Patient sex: F
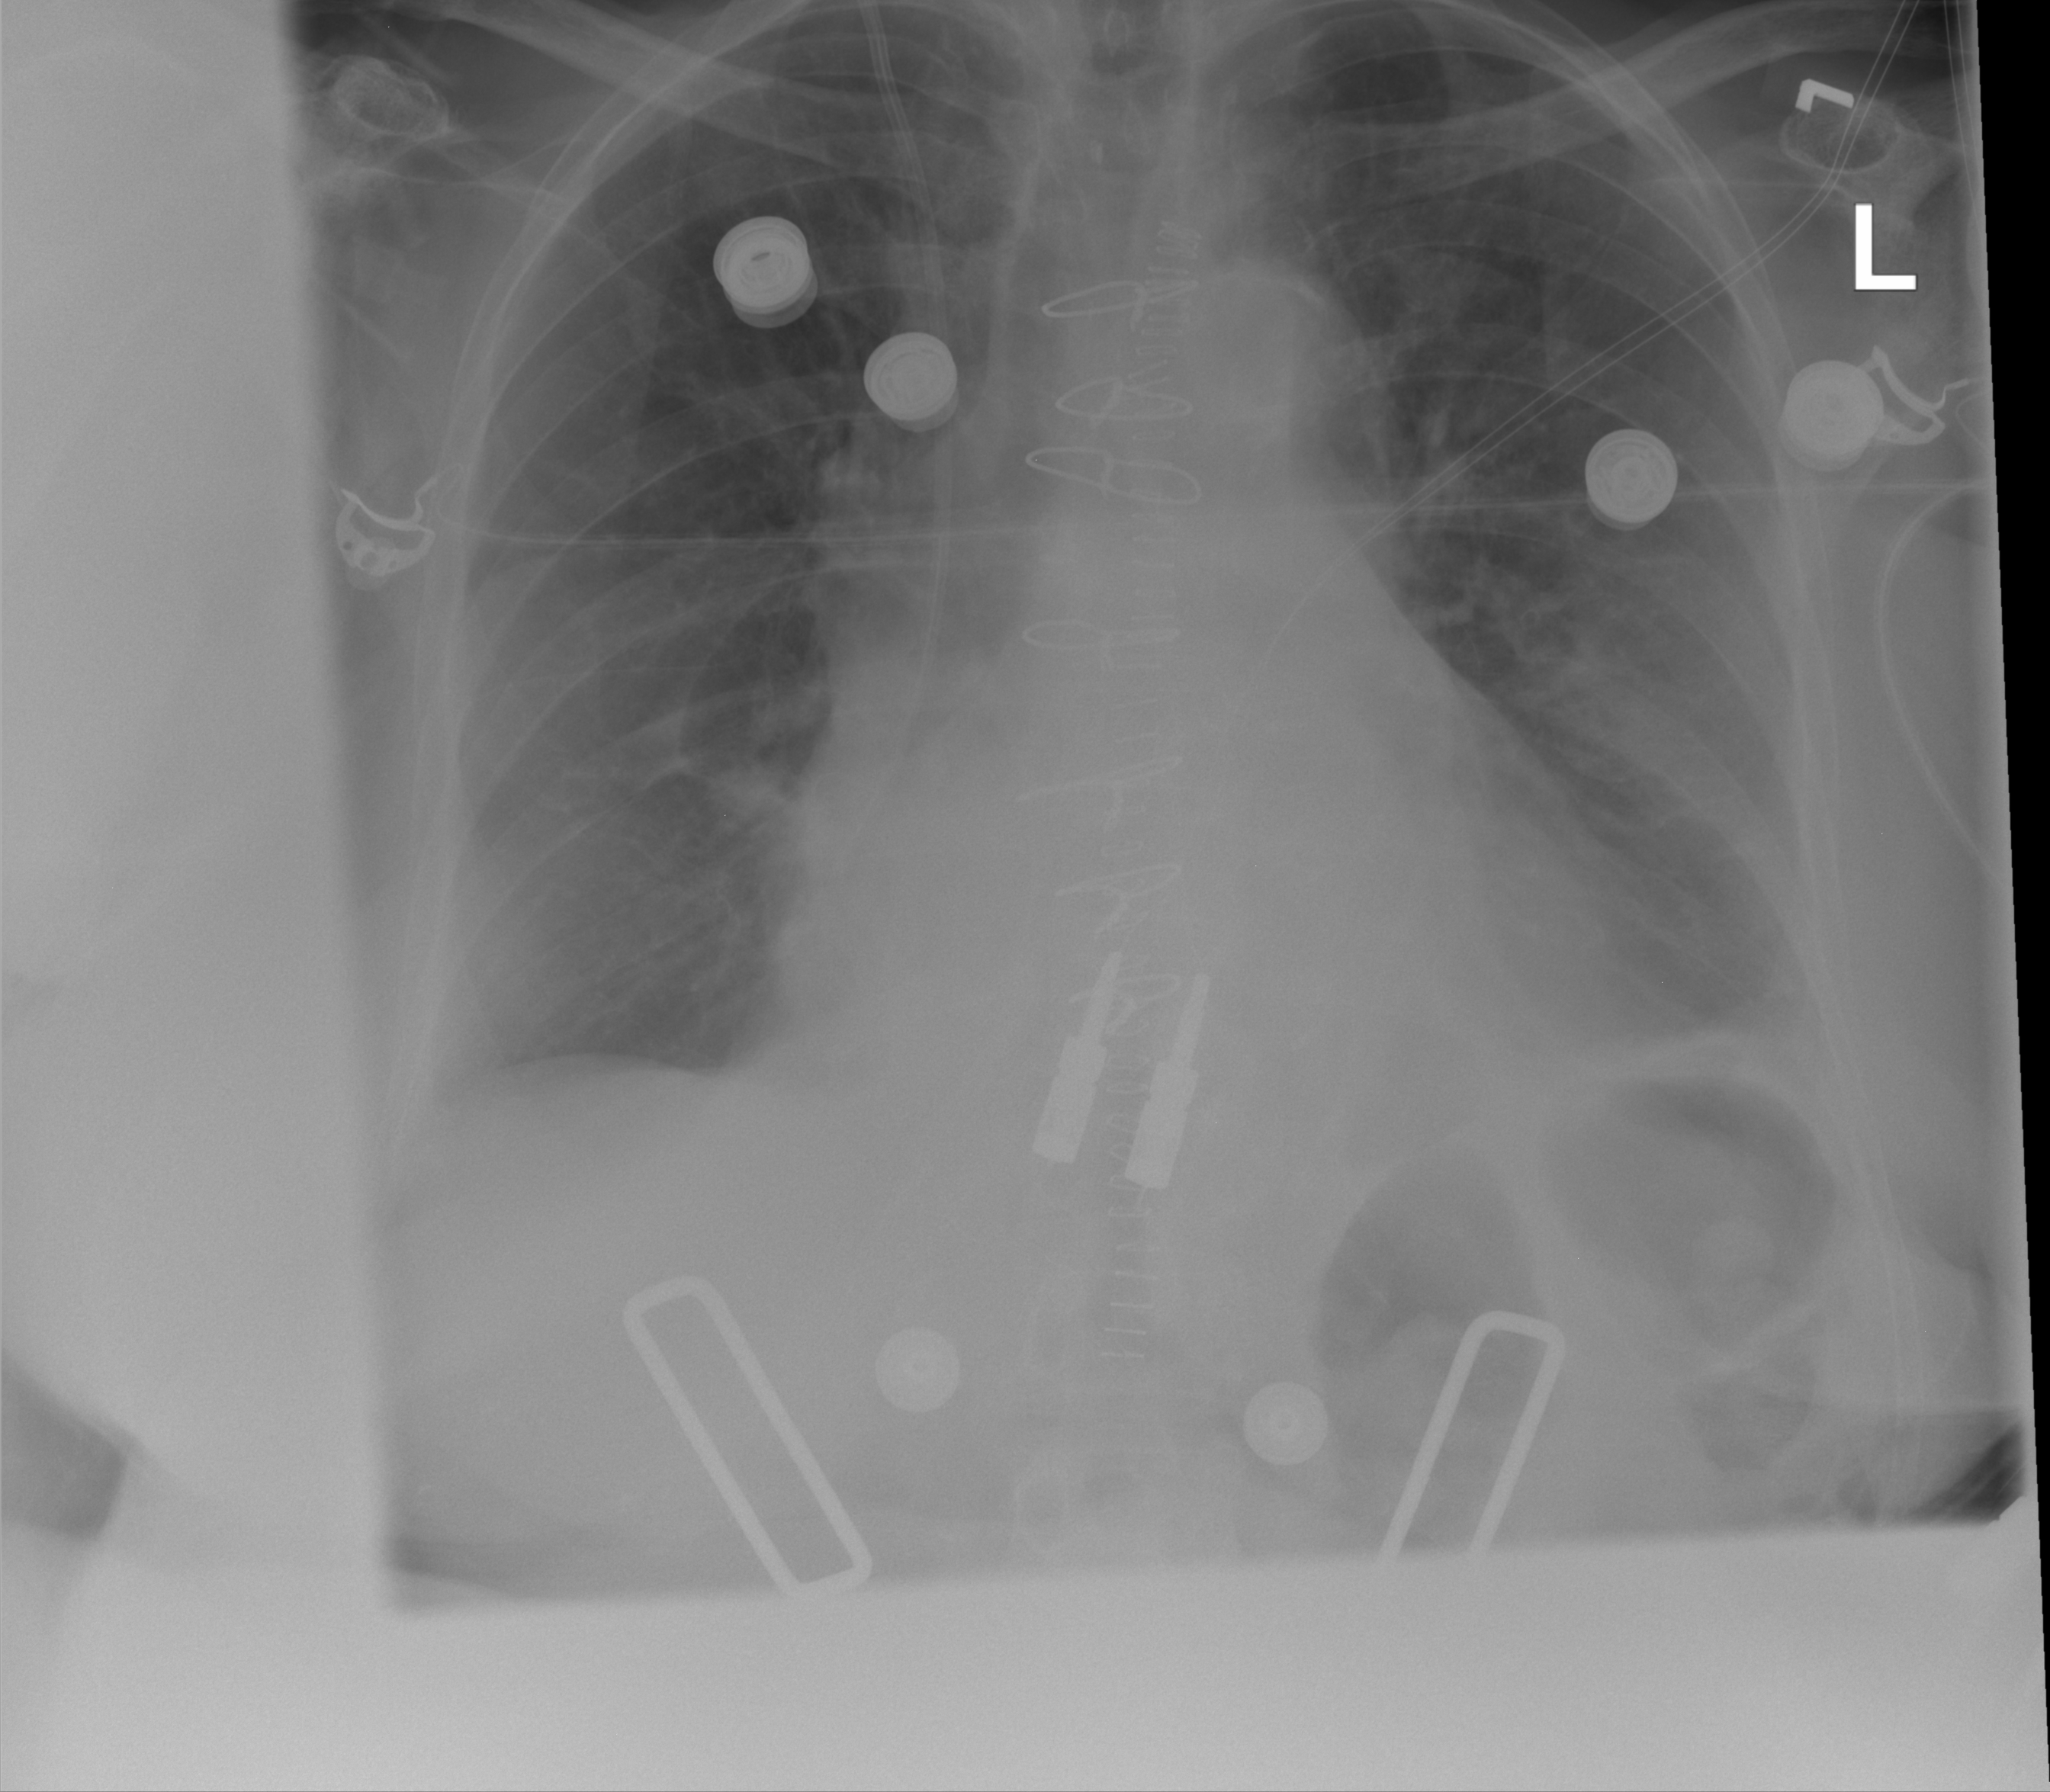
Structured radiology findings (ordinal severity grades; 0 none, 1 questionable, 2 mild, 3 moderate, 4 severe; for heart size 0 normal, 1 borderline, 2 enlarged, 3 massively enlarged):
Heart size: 2
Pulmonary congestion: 0
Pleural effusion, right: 1
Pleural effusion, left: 1
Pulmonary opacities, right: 0
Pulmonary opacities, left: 0
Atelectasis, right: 1
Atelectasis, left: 2